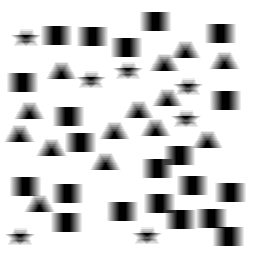
Squares: 21
Triangles: 14
Stars: 7
Total shapes: 42